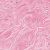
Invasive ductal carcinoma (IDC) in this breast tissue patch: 0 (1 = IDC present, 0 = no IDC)